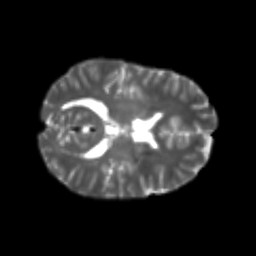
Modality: T2w
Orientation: axial
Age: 21
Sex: female
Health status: healthy
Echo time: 0.074 s